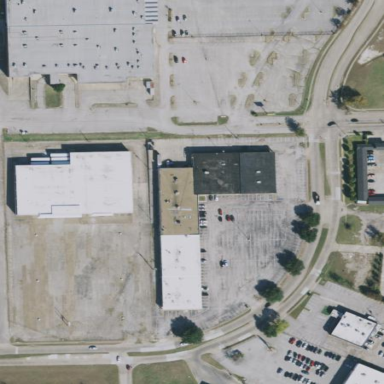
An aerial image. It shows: Retail building.